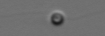
Label: nanoplankton_mix